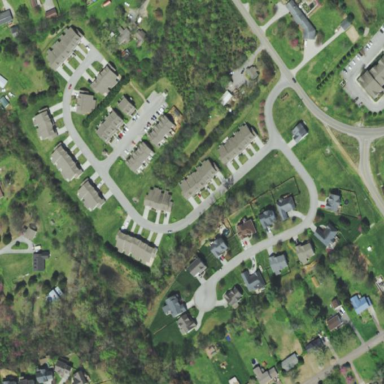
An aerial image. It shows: Residential area consisting of condominiums.